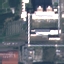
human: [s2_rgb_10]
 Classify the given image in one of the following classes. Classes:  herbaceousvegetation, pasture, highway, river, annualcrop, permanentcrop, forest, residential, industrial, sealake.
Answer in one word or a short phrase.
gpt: Industrial